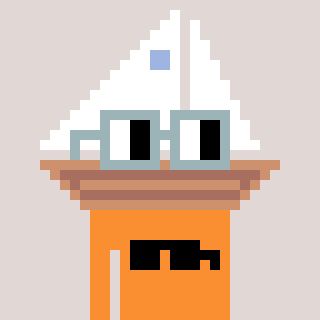
a pixel art character with square dark gray glasses, a sailboat-shaped head and a orange-colored body on a warm background